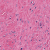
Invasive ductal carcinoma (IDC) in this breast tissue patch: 0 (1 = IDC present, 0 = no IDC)